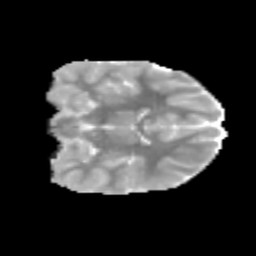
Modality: MD
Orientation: coronal
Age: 9
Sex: female
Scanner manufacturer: siemens
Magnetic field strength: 3 T
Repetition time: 3.8 s
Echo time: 0.07 s